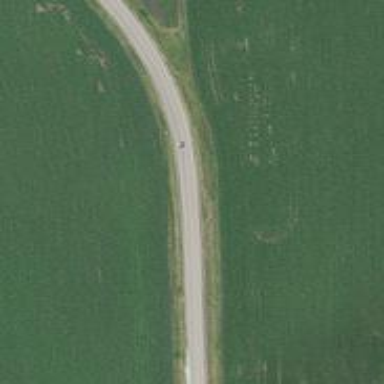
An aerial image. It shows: Tertiary road.